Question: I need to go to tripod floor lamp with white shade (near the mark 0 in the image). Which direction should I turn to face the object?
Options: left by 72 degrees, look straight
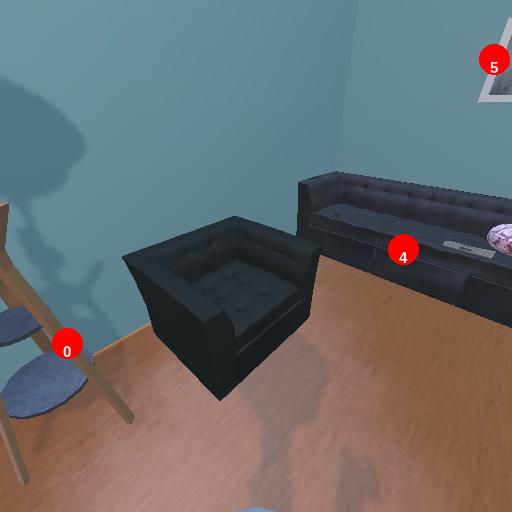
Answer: left by 72 degrees